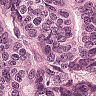
Metastatic tissue present: yes